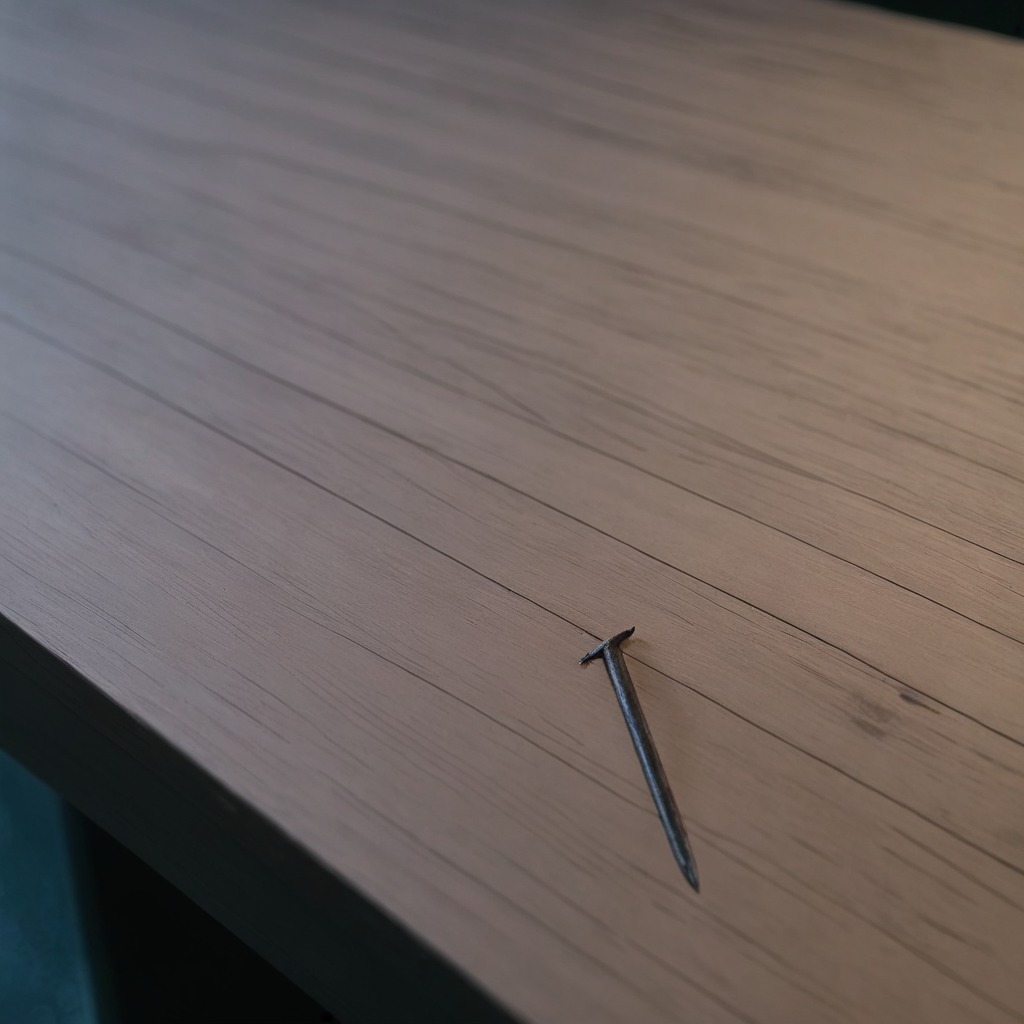
A nail is lying on the table.